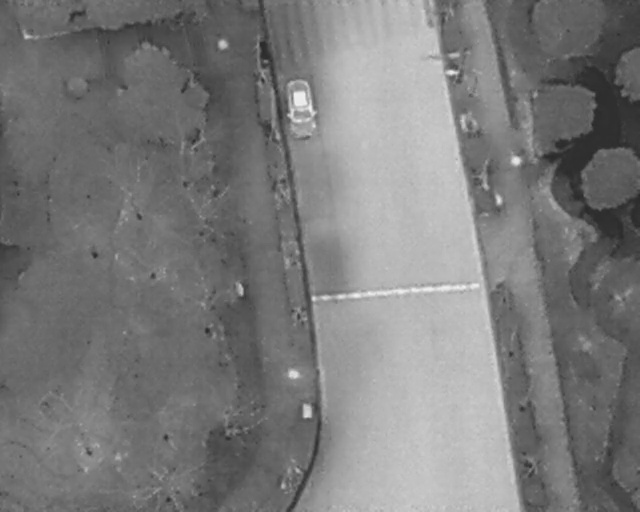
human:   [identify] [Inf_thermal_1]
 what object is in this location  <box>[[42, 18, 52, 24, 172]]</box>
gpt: <ref>1 medium car at the top</ref>